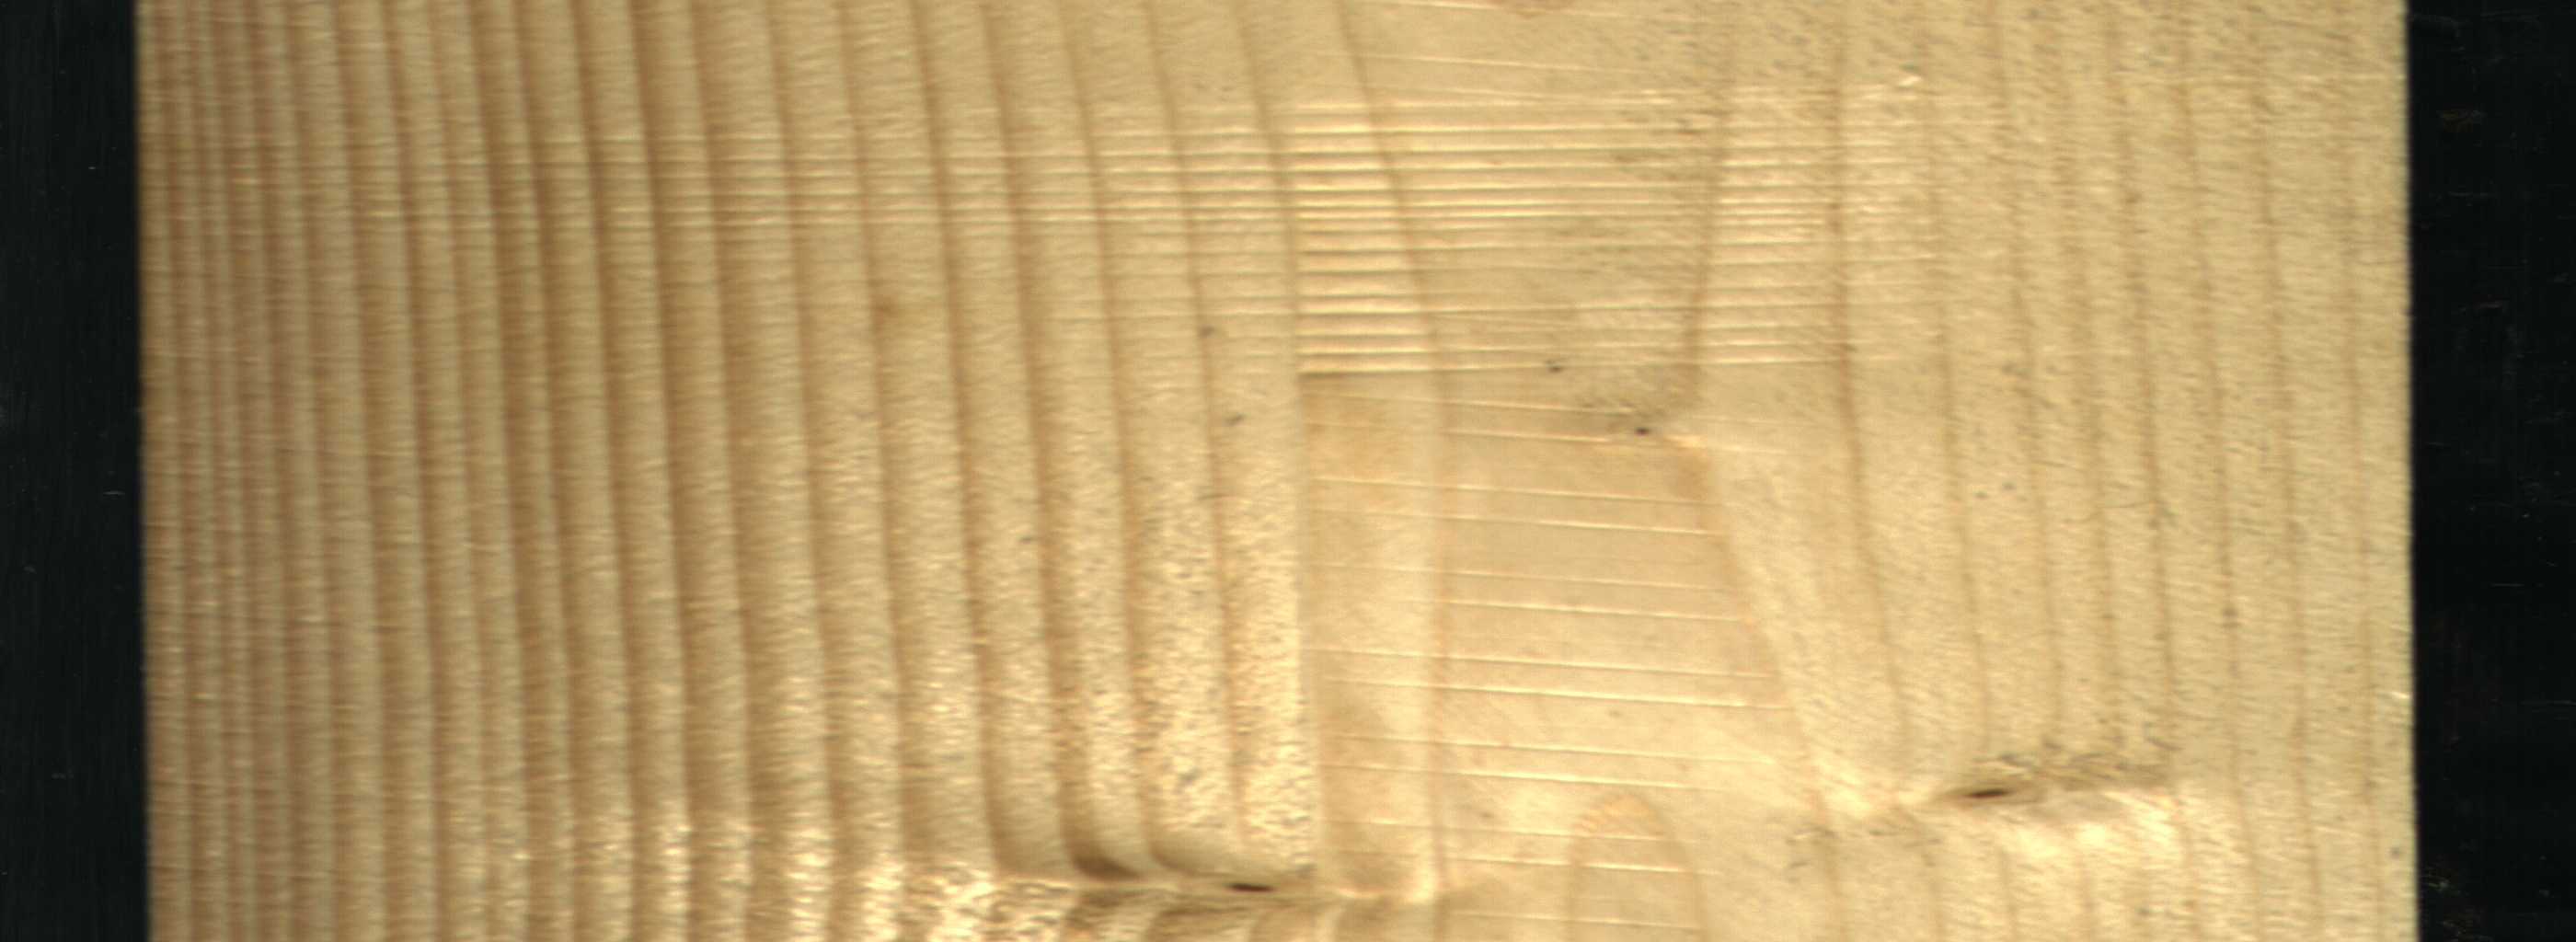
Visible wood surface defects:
Live_Knot
Live_Knot